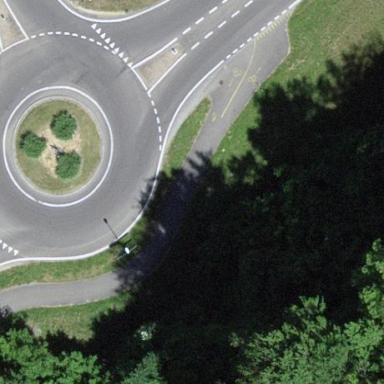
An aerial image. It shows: Secondary road made of asphalt leading to roundabout.